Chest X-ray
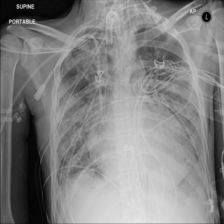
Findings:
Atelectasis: negative
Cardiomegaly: negative
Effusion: negative
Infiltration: negative
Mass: negative
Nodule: negative
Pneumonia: negative
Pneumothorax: positive
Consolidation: negative
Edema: negative
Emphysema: negative
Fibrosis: negative
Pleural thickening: negative
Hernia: negative